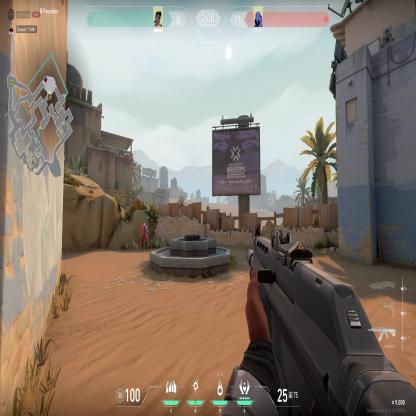
Label: enemy